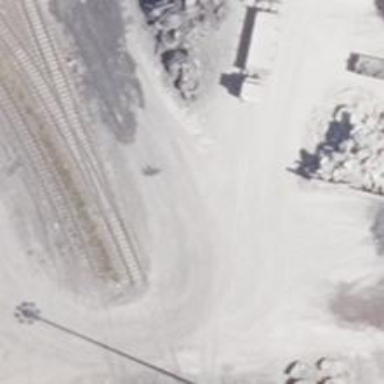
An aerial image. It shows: Rail spur service.